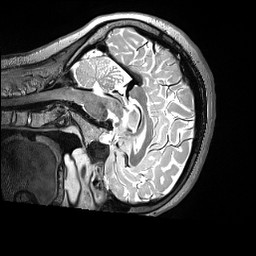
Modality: T2w
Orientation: sagittal
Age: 22
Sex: female
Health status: ill
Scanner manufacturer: siemens
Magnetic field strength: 3 T
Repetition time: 3.2 s
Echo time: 0.563 s